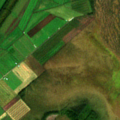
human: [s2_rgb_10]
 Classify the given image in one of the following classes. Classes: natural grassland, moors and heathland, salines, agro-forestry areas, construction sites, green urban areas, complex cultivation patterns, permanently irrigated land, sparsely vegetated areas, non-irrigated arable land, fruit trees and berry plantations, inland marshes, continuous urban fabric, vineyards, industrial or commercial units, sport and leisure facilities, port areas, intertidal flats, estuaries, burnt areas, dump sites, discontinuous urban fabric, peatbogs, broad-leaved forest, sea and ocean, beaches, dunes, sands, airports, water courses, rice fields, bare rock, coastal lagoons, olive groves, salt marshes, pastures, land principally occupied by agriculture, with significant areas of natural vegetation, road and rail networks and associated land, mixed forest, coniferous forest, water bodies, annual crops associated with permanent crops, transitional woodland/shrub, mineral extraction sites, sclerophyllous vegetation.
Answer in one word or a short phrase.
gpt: non-irrigated arable land, coniferous forest, mixed forest, peatbogs